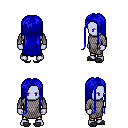
a pixel art fantasy rpg character, male body template, dark elf, purple skin, chain mail, gold greaves, blue extra-long hairstyle, gray slippers, four views (front, back, left, right), 2x2 character sprite sheet, small pixel art, hard edges, no anti-aliasing